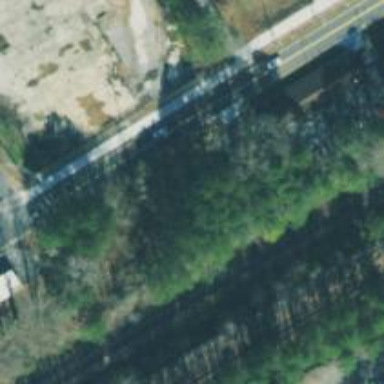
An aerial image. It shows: Abandoned railway spur.